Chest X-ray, AP view. Patient: 55 years old, sex F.
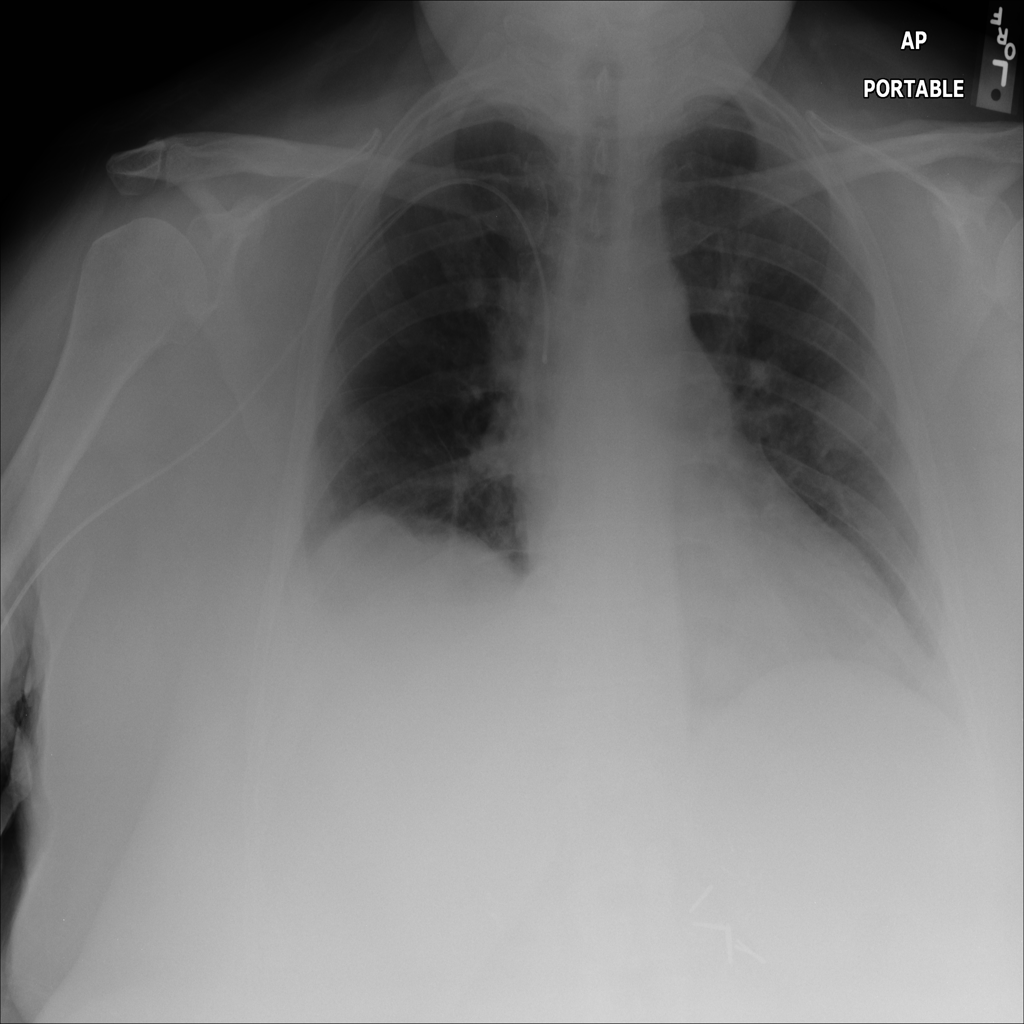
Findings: Mass